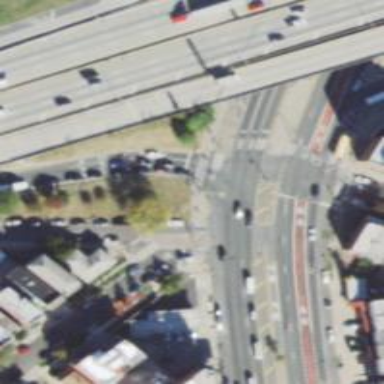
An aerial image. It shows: Asphalt footway on traffic island.